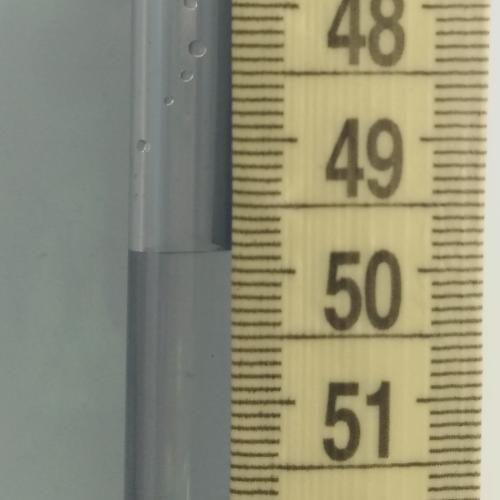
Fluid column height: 49.9 cm